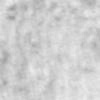
Label: no_change